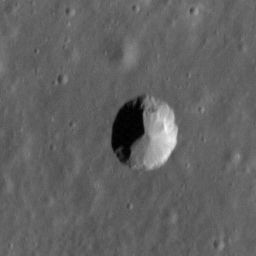
Pit: Highland 3
Host crater: Highland
Host type: highland
Lunar coordinates: latitude 42.394, longitude 320.308